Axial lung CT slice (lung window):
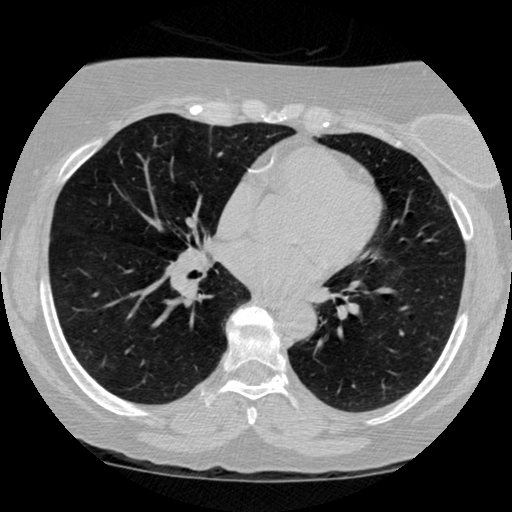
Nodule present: no